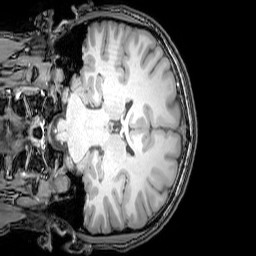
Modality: T1w
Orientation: coronal
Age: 21
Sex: male
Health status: healthy
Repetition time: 0.081 s
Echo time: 0.037 s